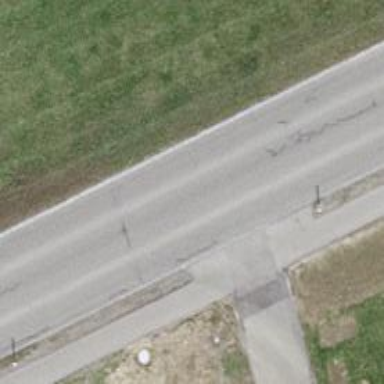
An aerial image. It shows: Asphalt road classified as tertiary.